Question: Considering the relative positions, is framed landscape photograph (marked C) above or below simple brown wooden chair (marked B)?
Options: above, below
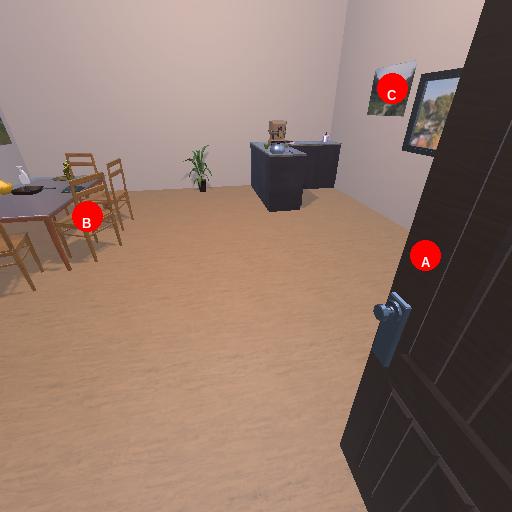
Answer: above